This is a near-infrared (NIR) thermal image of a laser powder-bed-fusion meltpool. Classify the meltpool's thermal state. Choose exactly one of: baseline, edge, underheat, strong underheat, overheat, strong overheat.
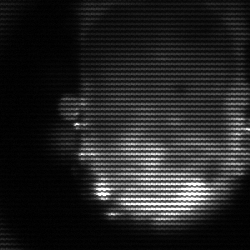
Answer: baseline